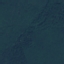
Land use / land cover: Forest